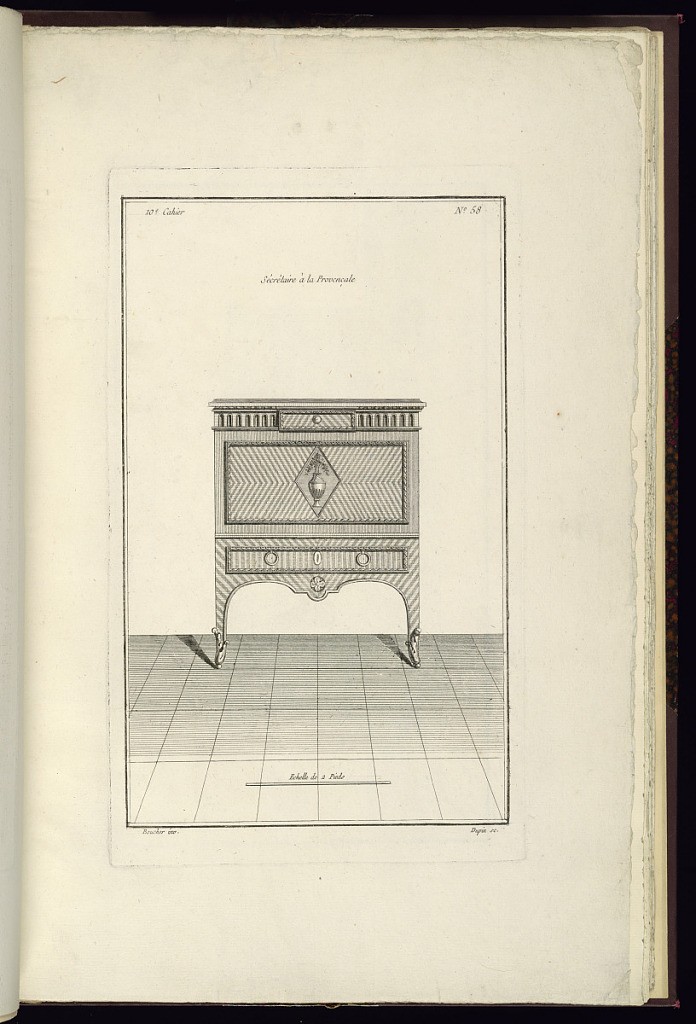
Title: Sécrétaire à la Provençale
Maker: Juste-François Boucher, French, 1736 – 1782
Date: ca. 1775
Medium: Engraving on off white laid paper
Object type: Print
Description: Design for a writing desk with a drop leaf. The desk is carved with ornament motifs including lamb tongue, fluting, egg and dart, a lozenge with a vase in the center, rosette, and ring handles. The plate is signed.